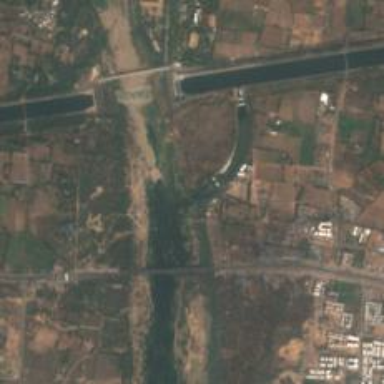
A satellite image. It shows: Canal.